Question: See attached image.
I have clicked 'Show data Labels' on my bubble diagram, this is now displaying the project name over each bubble which is fine. What I want is to add an expression to the position (See far right red circle)
The expression I would like is the ability to say "Show data labels bottom right if the project is less than or equal to 50 percent complete (see vertical exis [Complete] field)"
Firstly is this possible, if so what would the expression be.
The fields that you need are:
BarName = Project Name
Complete = % Complete

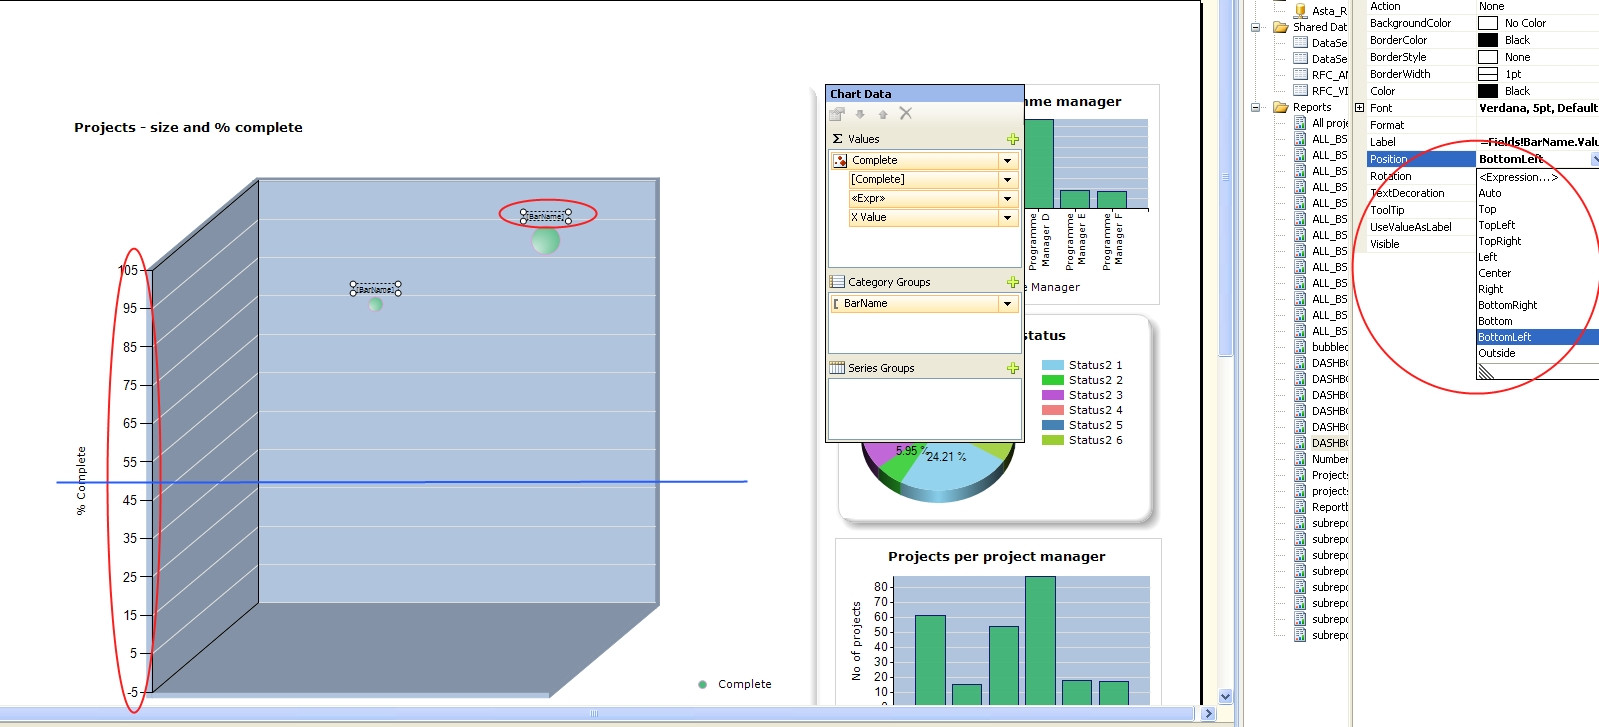
Answer: =iif(Fields!Complete.Value <= 50,Fields!BarName.Value,"")